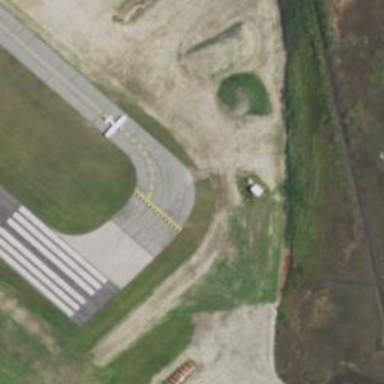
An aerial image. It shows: View of taxiway at the airport.